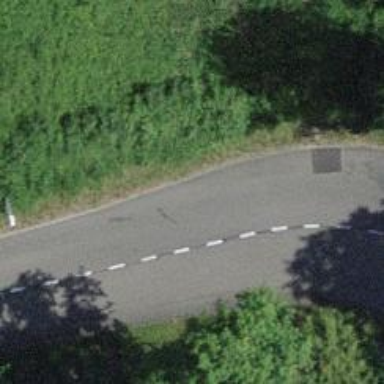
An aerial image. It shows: Hedge acting as barrier.